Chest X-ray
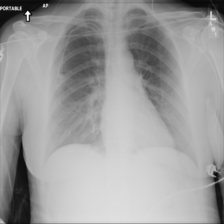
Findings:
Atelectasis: negative
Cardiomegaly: negative
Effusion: negative
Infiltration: negative
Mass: negative
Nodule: negative
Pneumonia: negative
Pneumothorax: negative
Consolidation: negative
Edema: negative
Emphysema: negative
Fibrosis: negative
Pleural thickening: negative
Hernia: negative